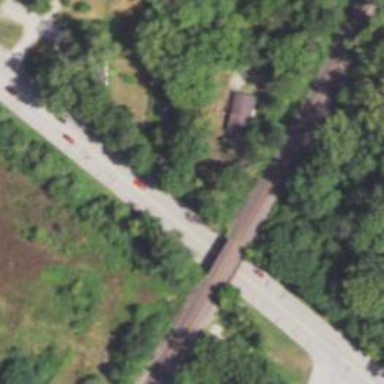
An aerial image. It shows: Railway on aqueduct bridge.